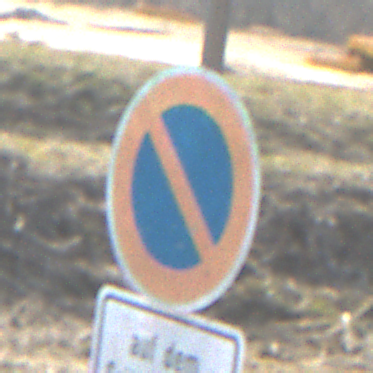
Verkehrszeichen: EingeschraenktesHalteverbot
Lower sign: SonstigeBeschraenkungen5
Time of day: MorningAfternoon
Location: Outdoor (Suburban)
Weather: PartlyCloudy
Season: NotSpecified
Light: Natural